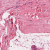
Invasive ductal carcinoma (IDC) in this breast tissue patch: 0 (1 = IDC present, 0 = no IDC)